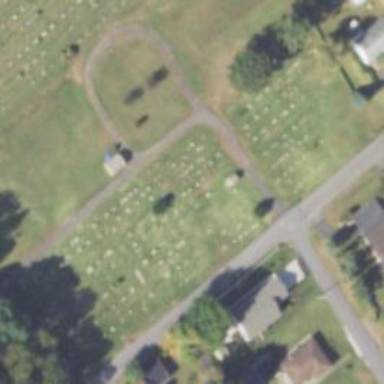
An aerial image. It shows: Cemetery.